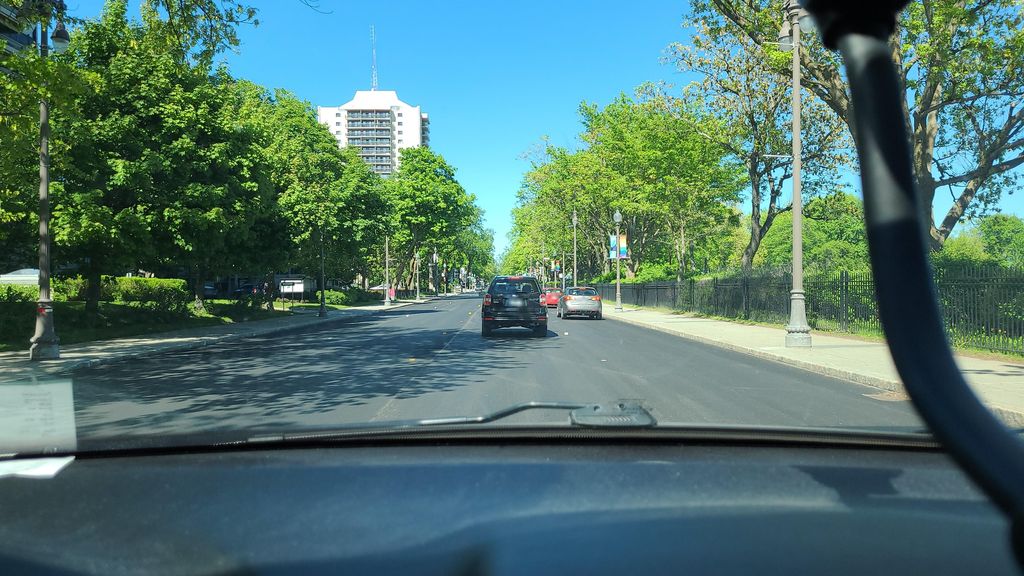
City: quebec_city